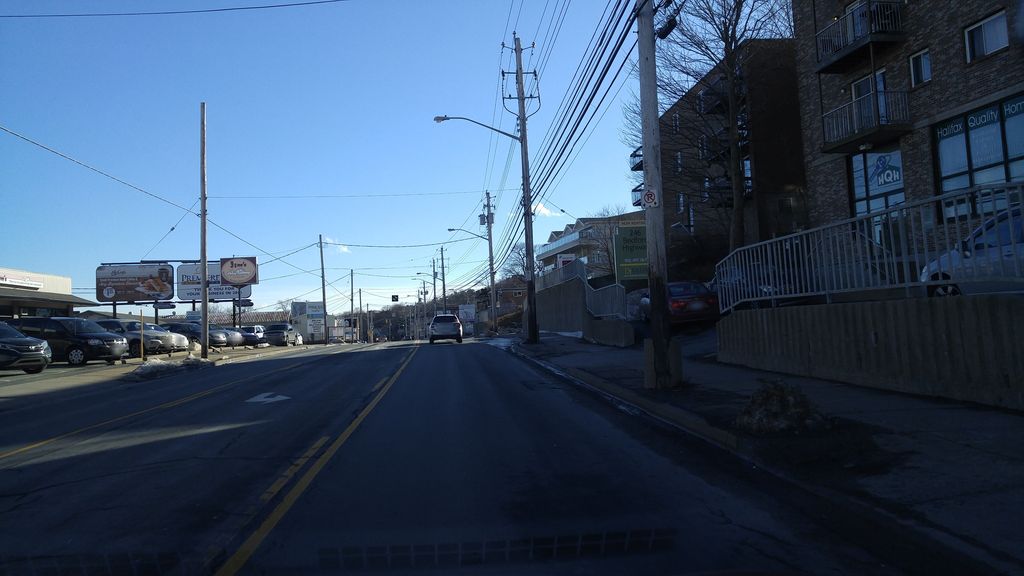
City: halifax